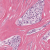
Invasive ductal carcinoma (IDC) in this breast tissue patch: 1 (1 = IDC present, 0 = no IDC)